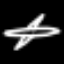
Label: airplane